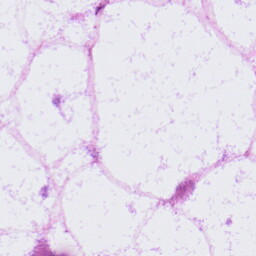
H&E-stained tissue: LymphNode